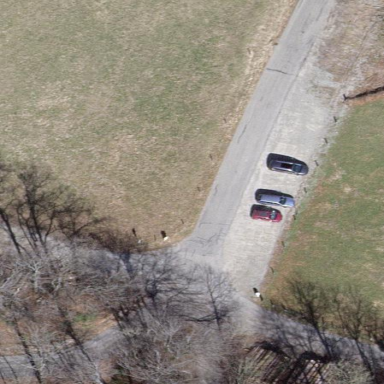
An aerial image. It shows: Parking area with unpaved surface.